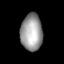
Tissue: lung
Cell type: Endothelial cells
Senescence score: 0.6239
Nuclear area (px): 791
Mean DAPI intensity: 154.478